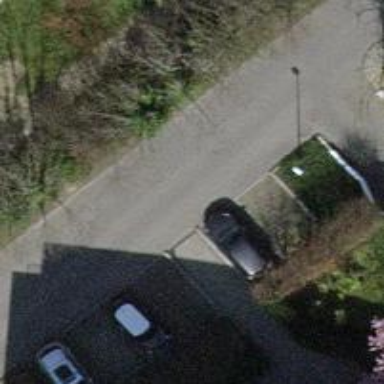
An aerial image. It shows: Kerb serving as barrier.